Field crop: maize
Growth stage: 2
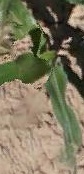
Species: maize